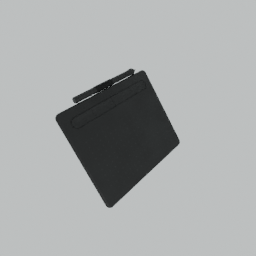
Label: electronics